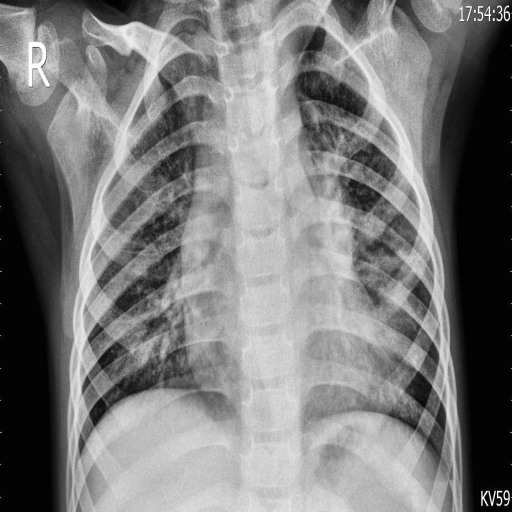
Finding: PNEUMONIA